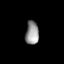
Tissue: lung
Cell type: Myeloid cells
Senescence score: 0.1958
Nuclear area (px): 302
Mean DAPI intensity: 148.947